Field crop: tomato
Growth stage: 2
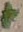
Species: solanum